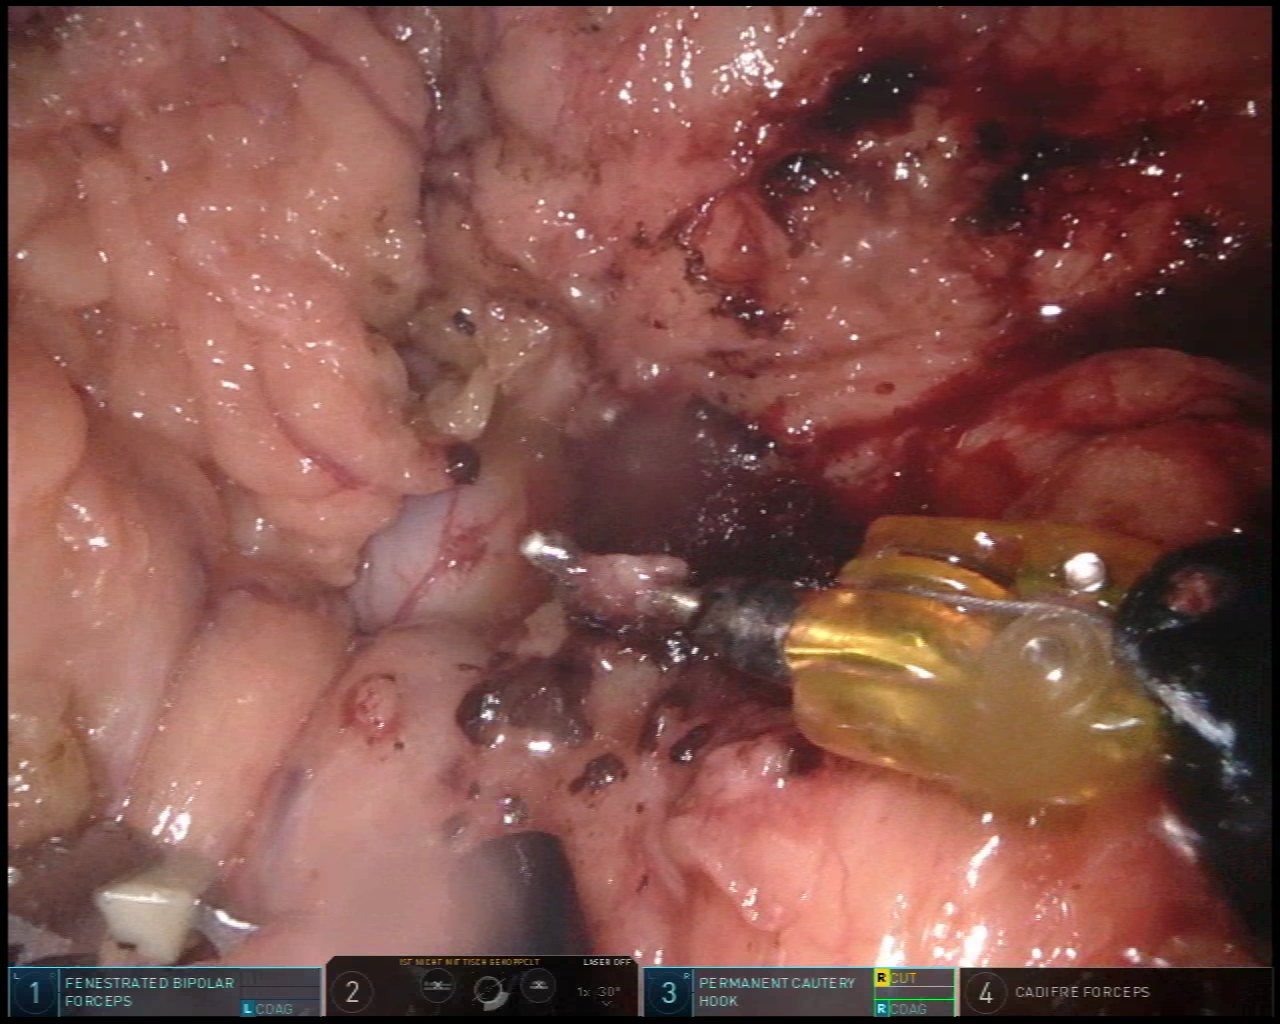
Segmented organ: stomach
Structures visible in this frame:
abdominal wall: no
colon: no
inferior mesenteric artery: no
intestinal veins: no
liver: no
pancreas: no
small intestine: no
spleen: no
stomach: yes
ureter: no
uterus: no
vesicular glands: no